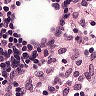
Metastatic tissue present: no